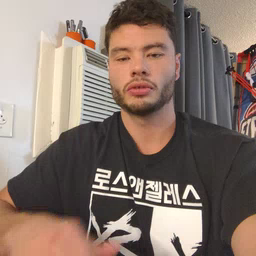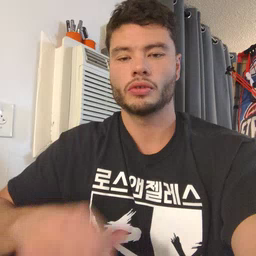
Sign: scissors